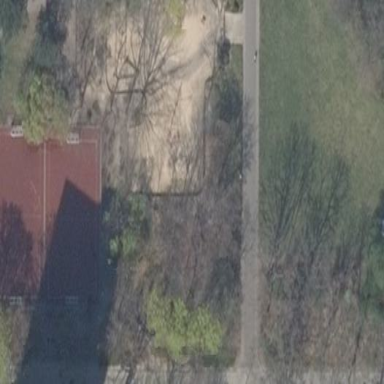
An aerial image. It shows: Sandpit at the playground.